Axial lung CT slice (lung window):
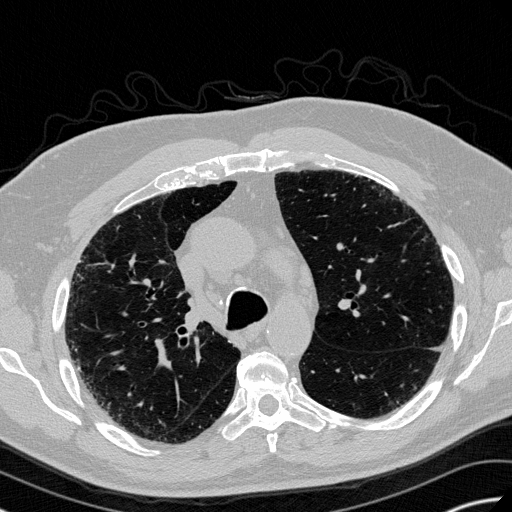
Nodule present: no